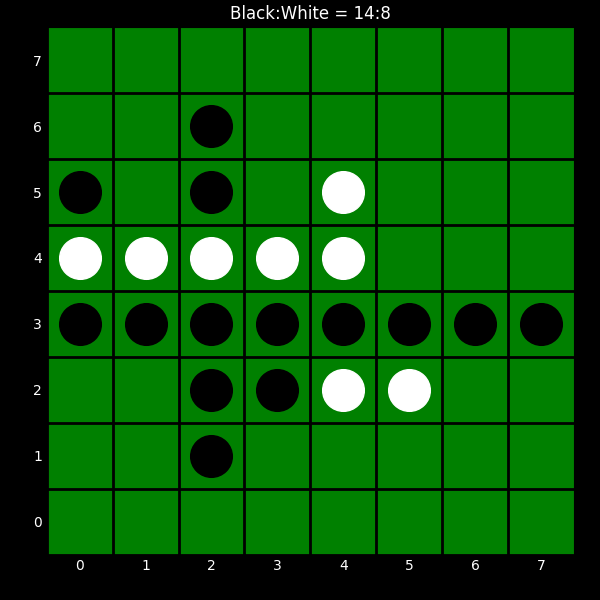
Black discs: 14
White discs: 8